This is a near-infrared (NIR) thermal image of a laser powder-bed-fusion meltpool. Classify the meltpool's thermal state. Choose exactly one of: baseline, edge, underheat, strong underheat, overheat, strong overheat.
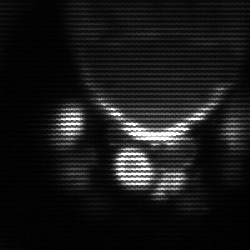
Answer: baseline